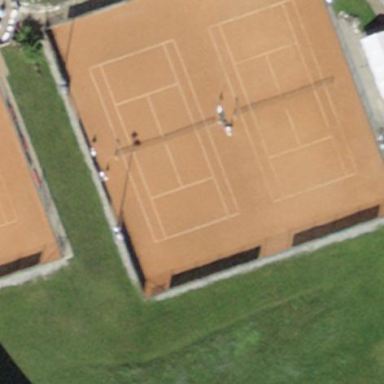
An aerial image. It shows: Clay tennis court on the leisure land pitch.